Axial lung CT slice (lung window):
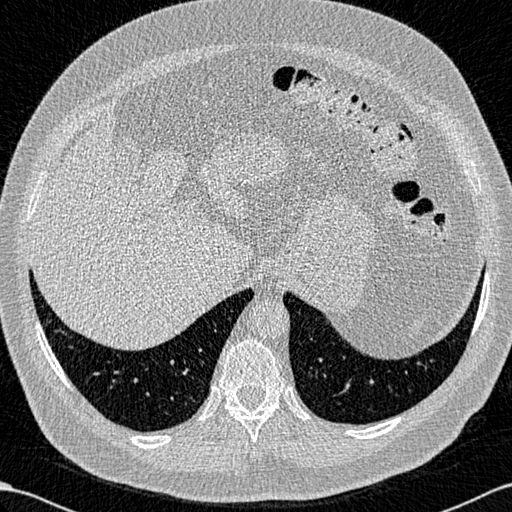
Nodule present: no